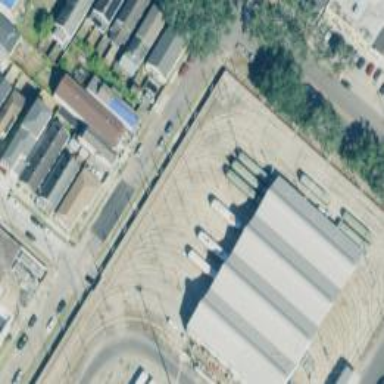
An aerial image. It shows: Tram railway passing through service yard.